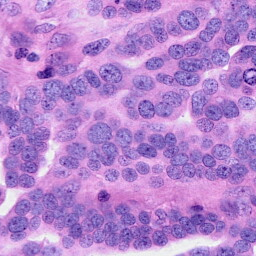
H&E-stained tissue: Ovarian